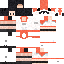
A female human skin with medium skin, wearing brown long hair dressed in a blue hoodie and black pants, featuring a closed mouth.